Question: Count the number of objects in the diagram.
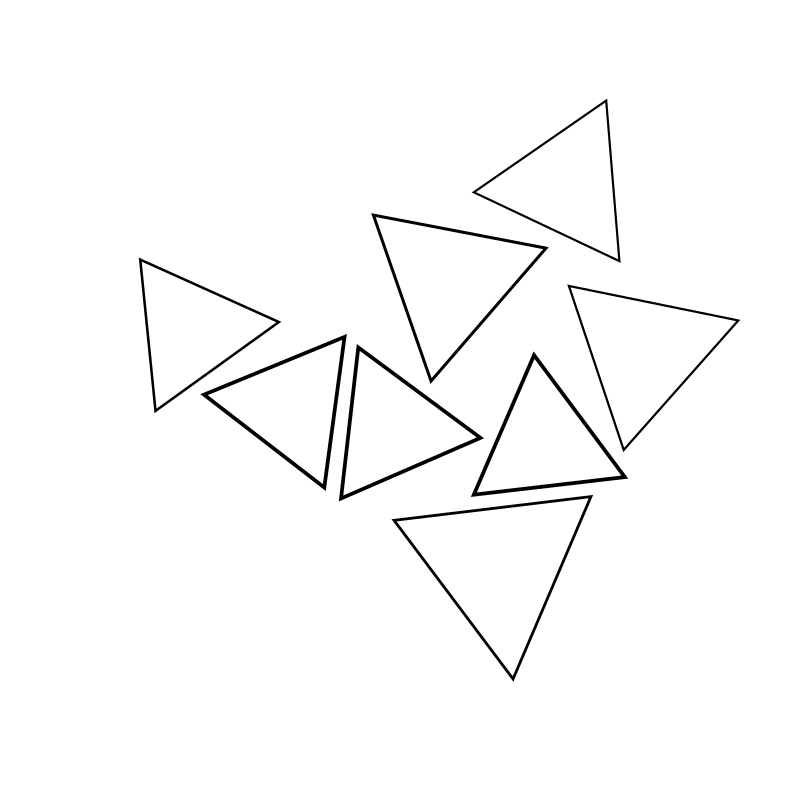
Answer: 8